Field crop: maize
Growth stage: 1
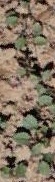
Species: convolvulus